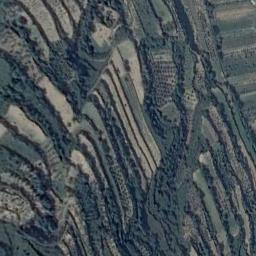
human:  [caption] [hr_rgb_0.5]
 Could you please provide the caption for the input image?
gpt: A large layer of brown and green mixed terraces .

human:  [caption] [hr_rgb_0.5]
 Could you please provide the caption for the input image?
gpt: Many green plants are on the terrace .

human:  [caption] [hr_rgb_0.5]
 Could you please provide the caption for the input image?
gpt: The bare and green terrace is next to some trees .

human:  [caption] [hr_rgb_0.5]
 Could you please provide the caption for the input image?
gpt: Many trees are planted in the terraces which are in the middle of the image .

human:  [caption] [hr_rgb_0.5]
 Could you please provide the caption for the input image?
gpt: There are some green bushes among the terraces .